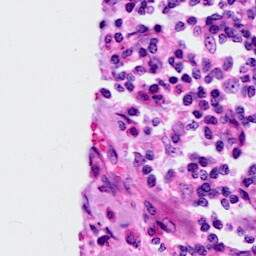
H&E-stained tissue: Cervix